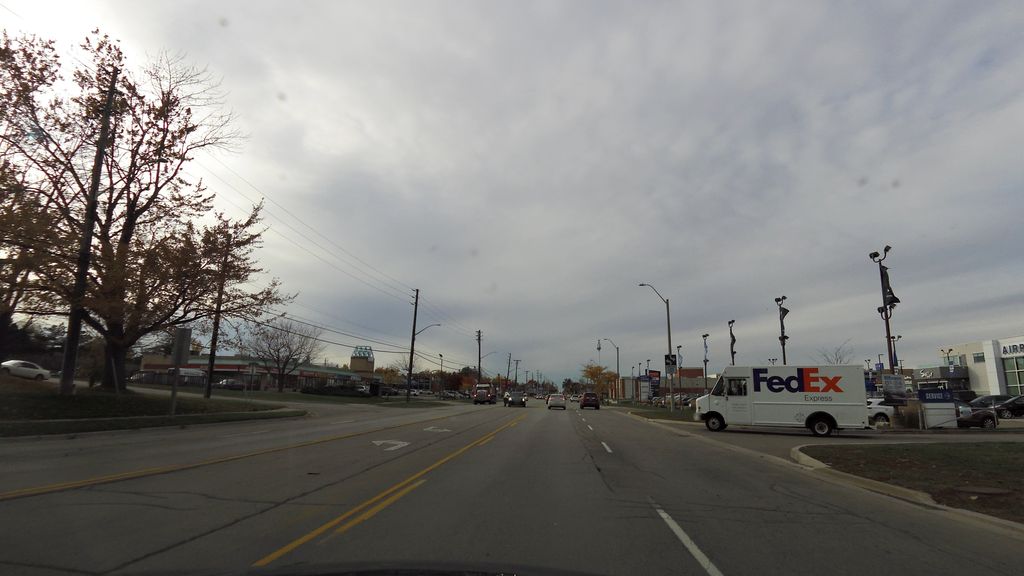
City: hamilton